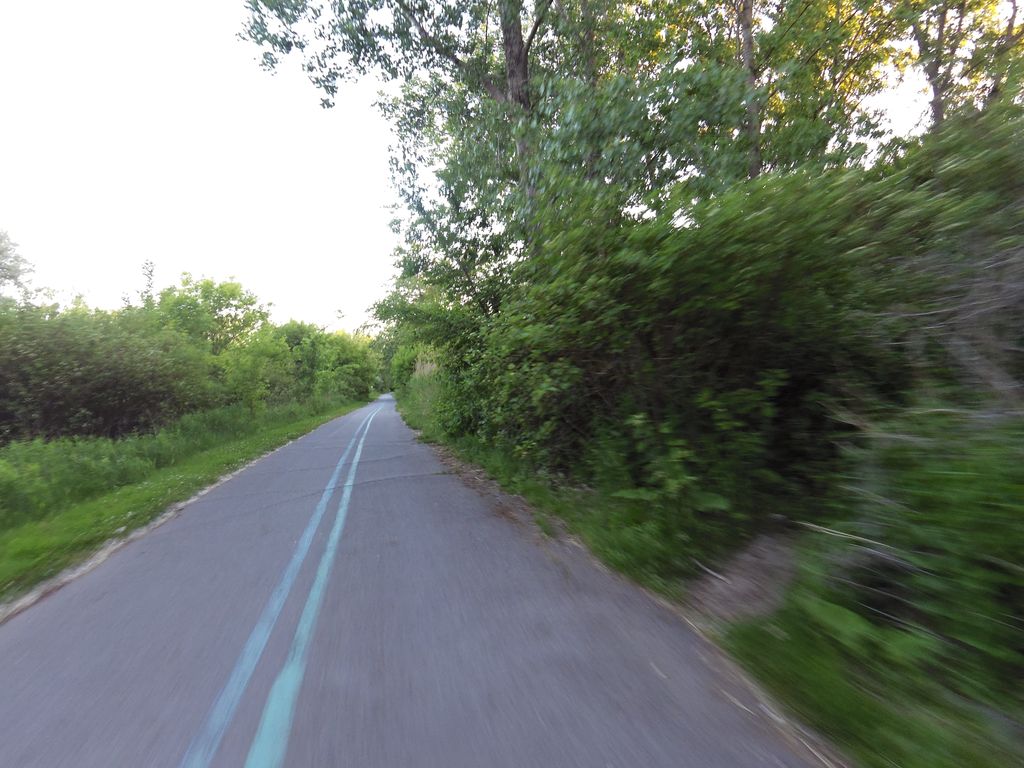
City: toronto